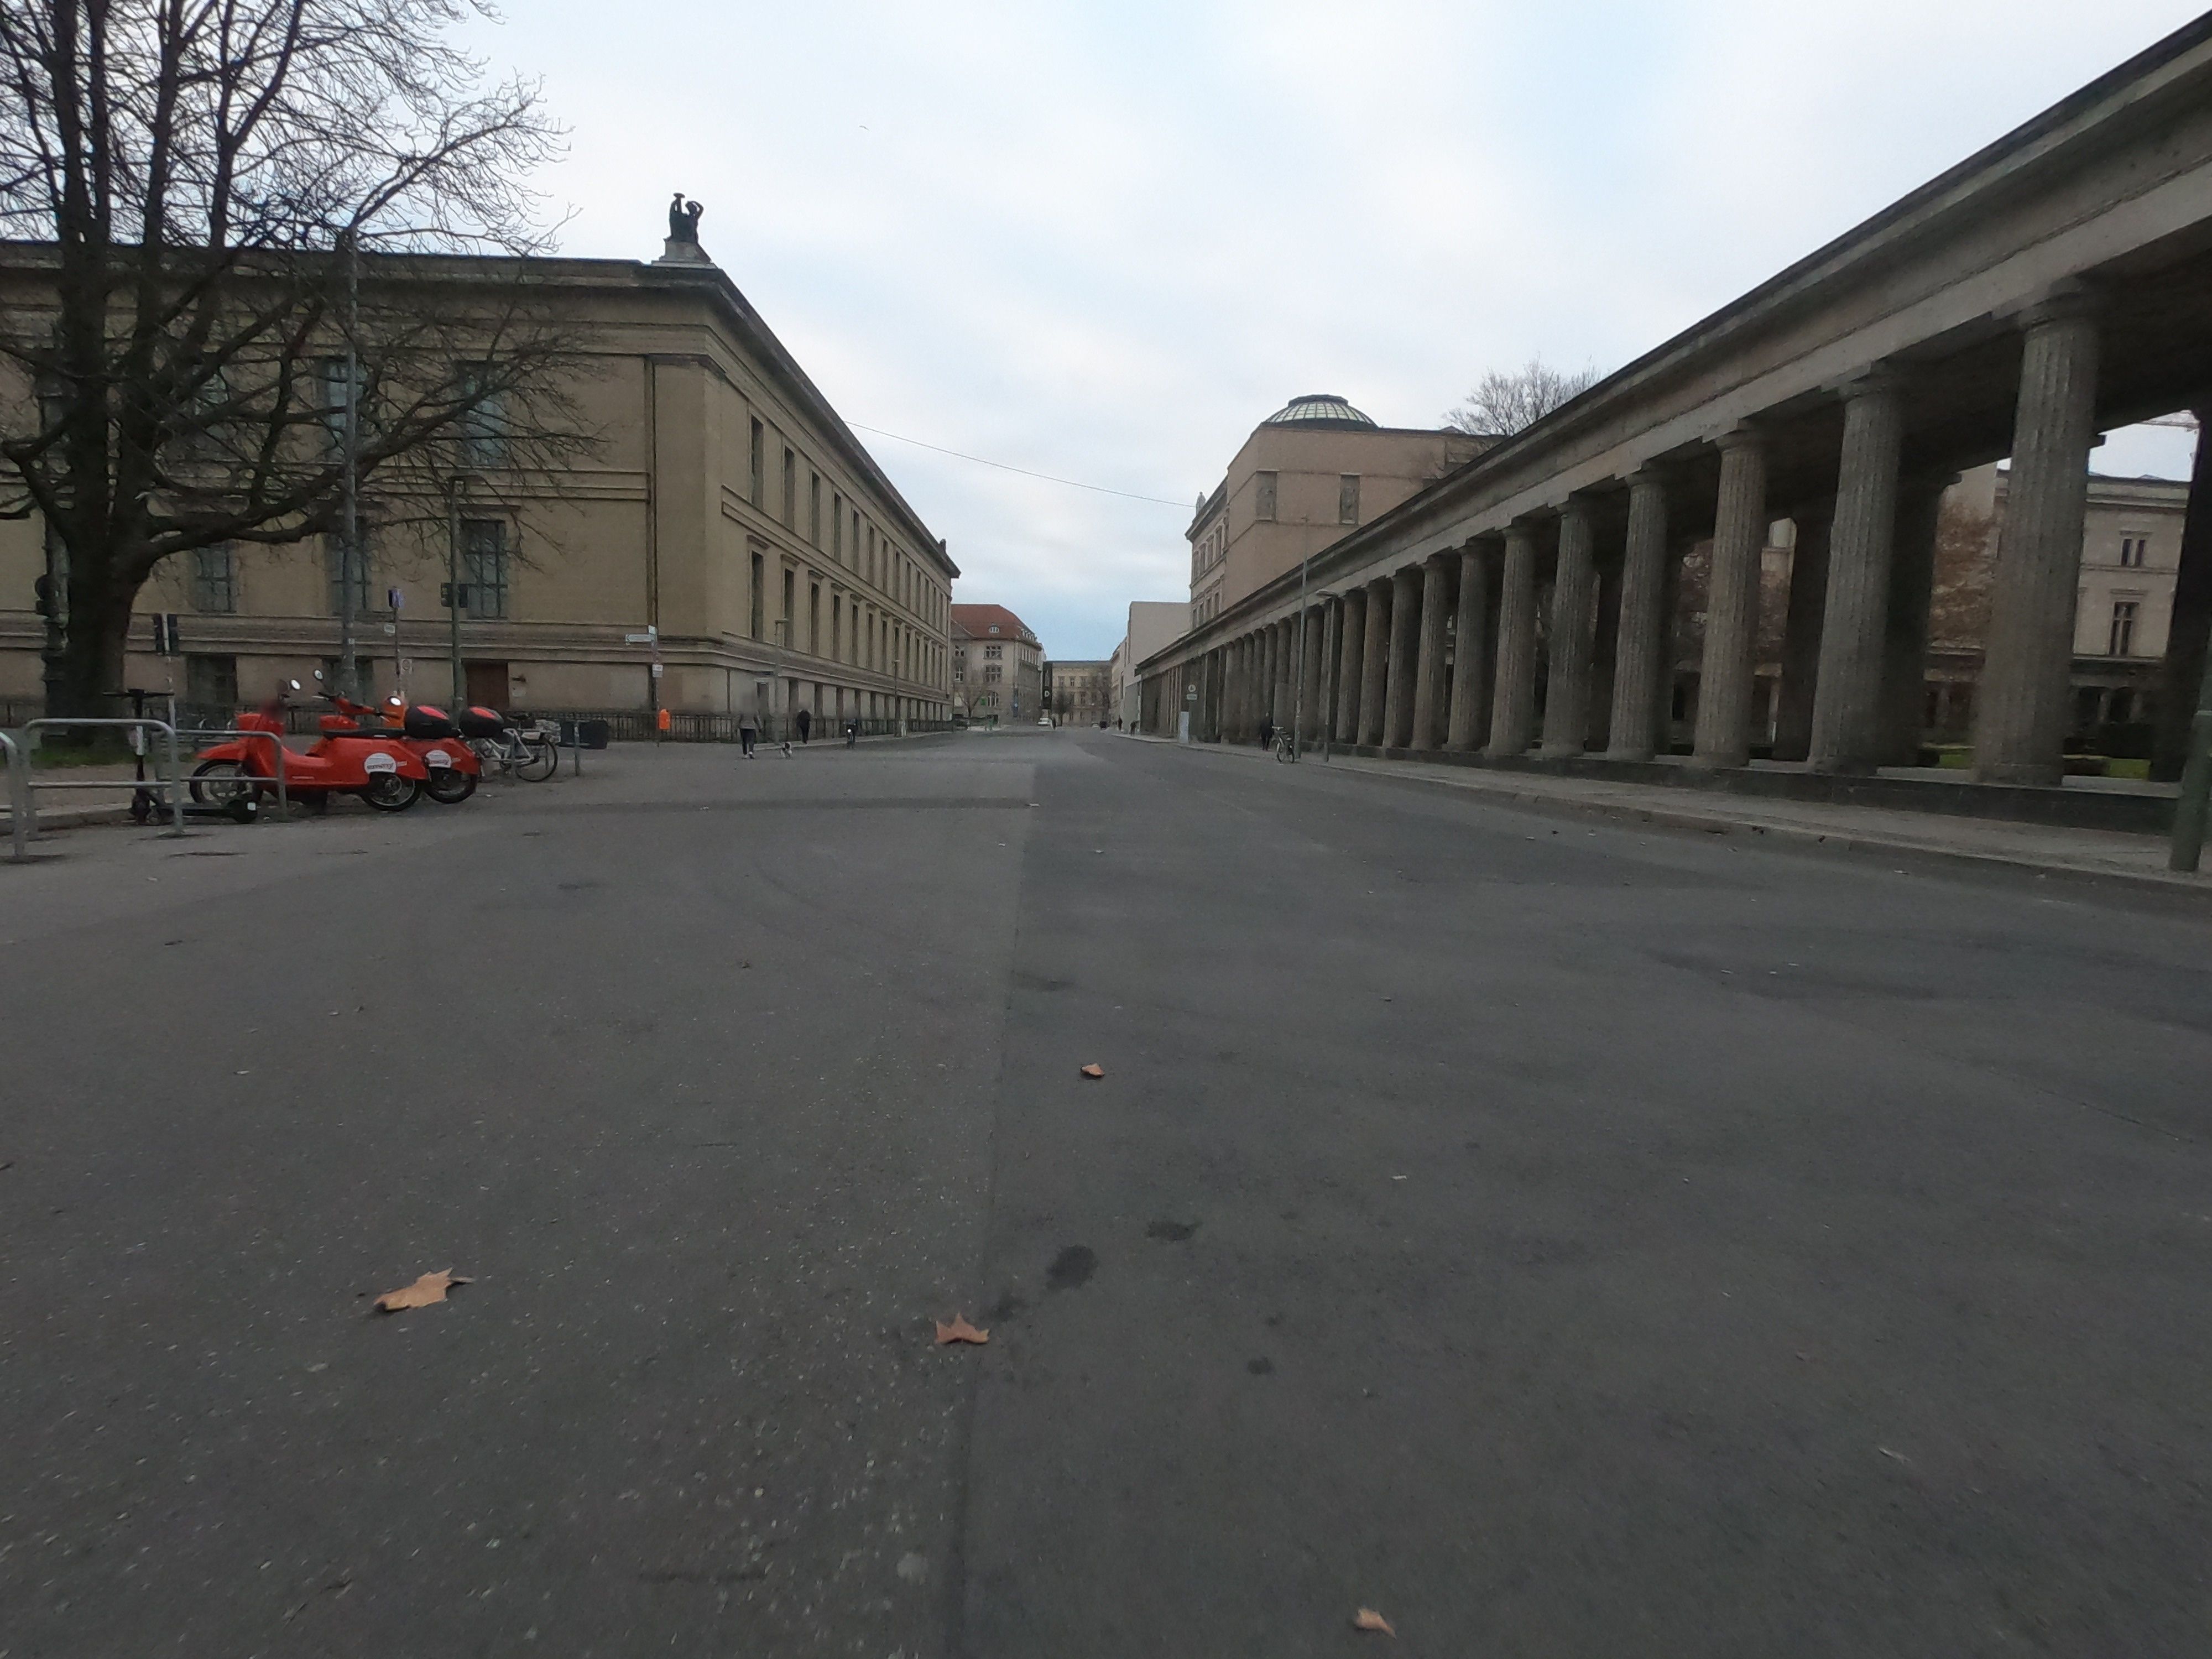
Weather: cloudy
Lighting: day
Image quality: good
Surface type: walking surface
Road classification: footway, living_street
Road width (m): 13.0
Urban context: urban centre
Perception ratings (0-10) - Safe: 5.06, Lively: 7.83, Beautiful: 6.5, Boring: 1.5, Depressing: 2.72, Wealthy: 6.51